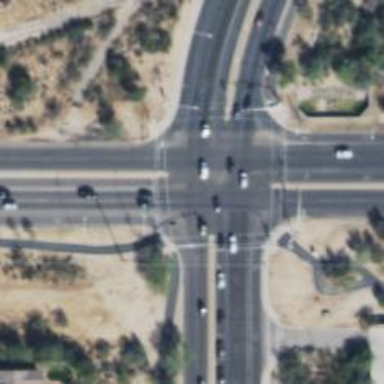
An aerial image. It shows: Marked road crossing.